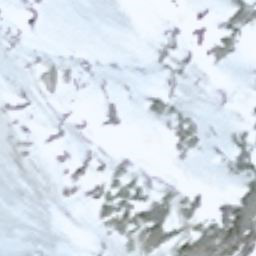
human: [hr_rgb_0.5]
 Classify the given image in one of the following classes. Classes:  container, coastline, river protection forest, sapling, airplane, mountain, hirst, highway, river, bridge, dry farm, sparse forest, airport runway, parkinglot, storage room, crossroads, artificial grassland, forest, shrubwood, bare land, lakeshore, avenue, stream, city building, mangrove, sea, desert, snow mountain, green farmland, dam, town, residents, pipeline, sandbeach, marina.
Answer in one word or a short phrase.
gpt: snow mountain